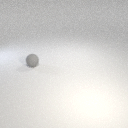
small gray rubber sphere